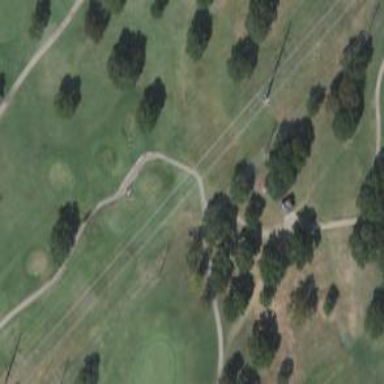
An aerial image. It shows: Well-maintained path designated for golf carts.